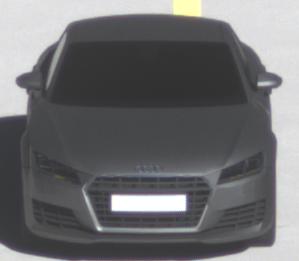
Make: Audi
Model: TT Coupé 1.8 TFSI
Detailed model: TT (8S) Coupé
Model produced from: 2015/08
Model produced until: 2018/06
Doors: 3
Color: gray
Road condition: dry road
Daytime: morning or afternoon
Contrast: high contrast